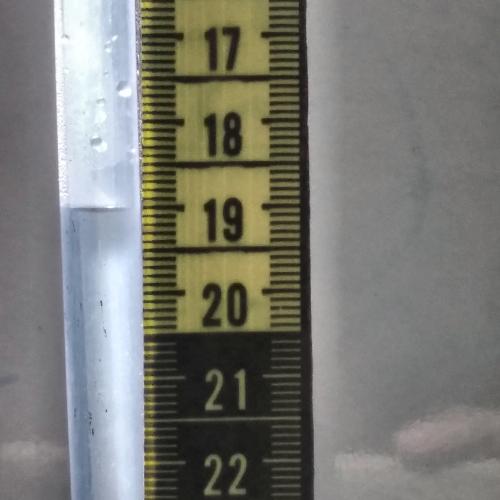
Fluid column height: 19.0 cm